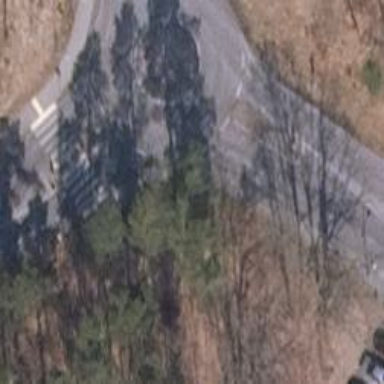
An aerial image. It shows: Asphalt road in residential area leading to roundabout.